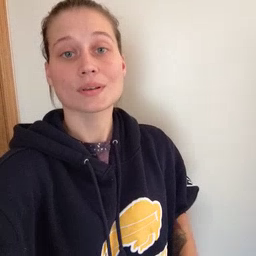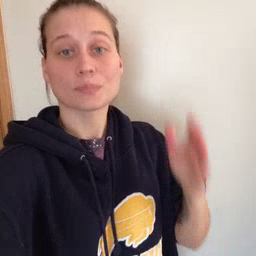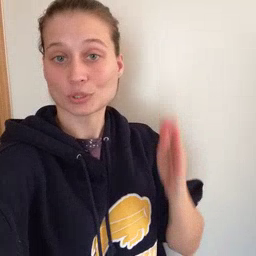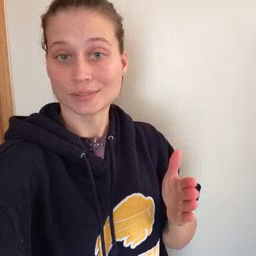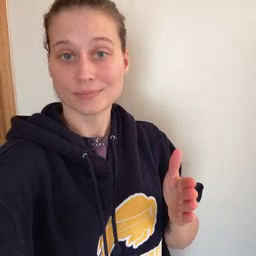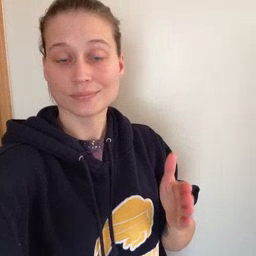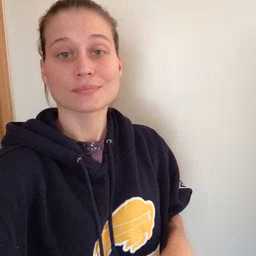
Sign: person